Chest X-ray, AP view. Patient: 68 years old, sex F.
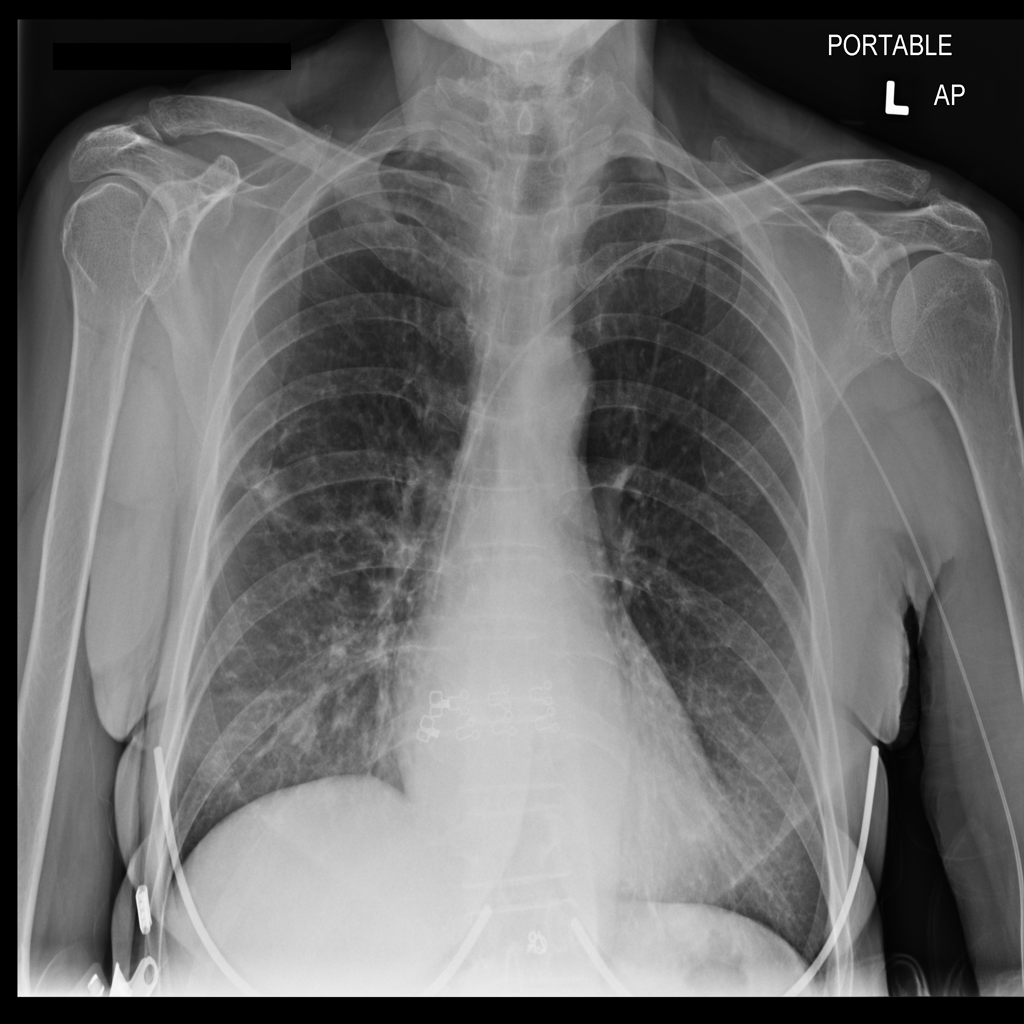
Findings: No Finding